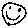
Label: smiley face